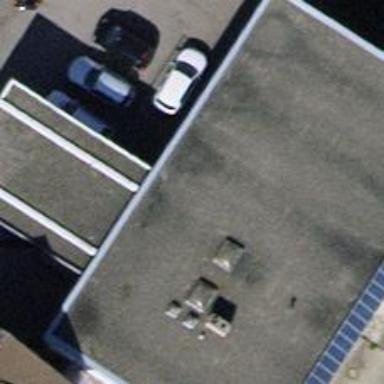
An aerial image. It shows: Car repair shop.